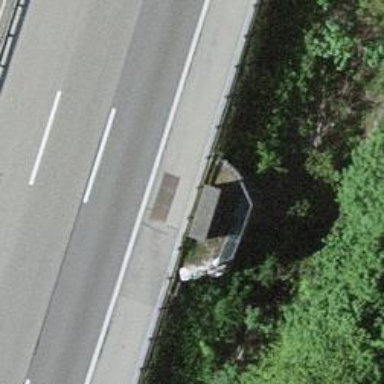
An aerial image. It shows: Street cabinet used for traffic control.